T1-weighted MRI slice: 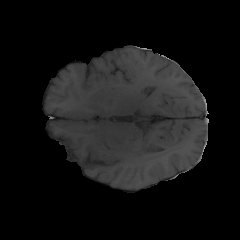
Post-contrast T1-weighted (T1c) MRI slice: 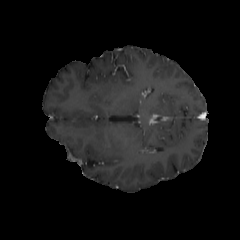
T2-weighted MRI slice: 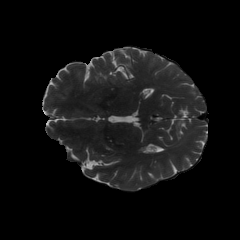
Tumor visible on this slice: no